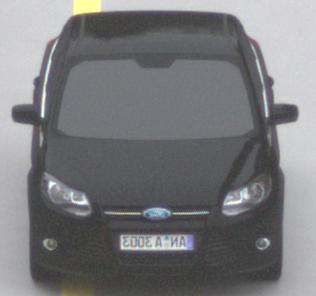
Make: Ford
Model: Focus 1.6 Ti-VCT
Detailed model: Focus (III)
Model produced from: 2011/09
Model produced until: 2014/09
Doors: 5
Color: black
Road condition: dry road
Daytime: midday
Contrast: low contrast